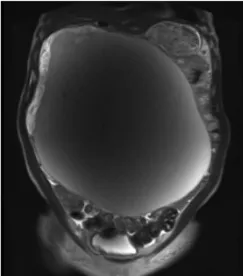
C, D. T2-weighted magnetic resonance imaging also showed the large cyst and solid component with high signal intensity.
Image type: radiology (mri)